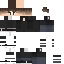
A male human skin with medium skin, wearing brown long hair dressed in a blue hoodie and black pants, featuring a closed mouth.